Question: I have already seen all the links that are already discussed for this topic but could not seem to be working for me, therefor I would like to open this discussion once more and show you my config files as well..
First of all my folder structure is like this:

So far I have module.config.php like this:
'''
return array(
'controllers' => array(
'invokables' => array(
'Album\Controller\Album' => 'Album\Controller\AlbumController',
),
'view_manager' => array(
'template_map' => array(
'layout/layout' => __DIR__ . '/../view/layout/layout.phtml',
'album/album/index' => __DIR__ . '/../view/album/album/index.phtml',
'error/404' => __DIR__ . '/../view/error/404.phtml',
'error/index' => __DIR__ . '/../view/error/index.phtml',
),
'template_path_stack' => array(
'album' => __DIR__ . '/../view',
)
)
),
'router' => array(
'routes' => array(
'album' => array(
'type' => 'segment',
'options' => array(
'route' => '/album[/:action][/:id]',
'constraints' => array(
'action' => '[a-zA-Z][a-zA-Z0-9_-]*',
'id' => '[0-9]+',
),
'defaults' => array(
'controller' => 'Album\Controller\Album',
'action' => 'index',
),
),
),
),
),
);
'''
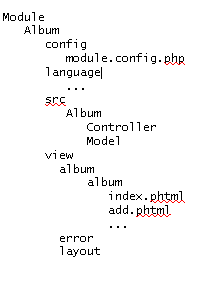
Answer: You probably have an Application module where there is a file 'view/error/404.phtml'. Remove the following lines from the module (so the Application module):
'''
'error/404' => __DIR__ . '/../view/error/404.phtml',
'error/index' => __DIR__ . '/../view/error/index.phtml',
'''
What happens is the Album module the Application module with its configuration. The Album module refers to the error page which does not exists in the Album module (see, in the album there is no 'view/error/404.phtml file').
If you also removed the Application module, get it back from the skeleton application and everything will work again.